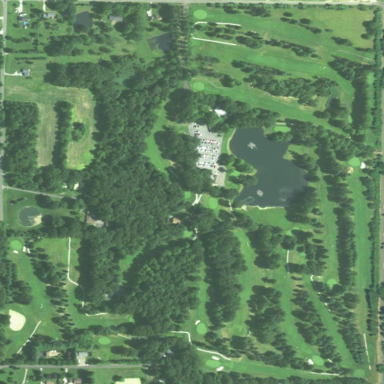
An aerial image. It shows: Golf course surrounded by greenery.